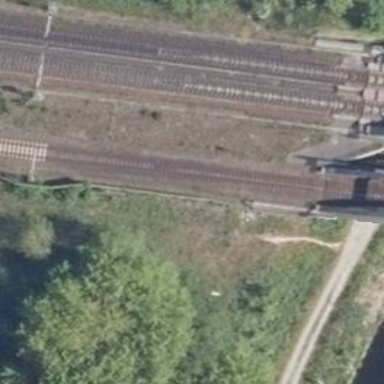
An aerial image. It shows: Railway milestone.